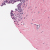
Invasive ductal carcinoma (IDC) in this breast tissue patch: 0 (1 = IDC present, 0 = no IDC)